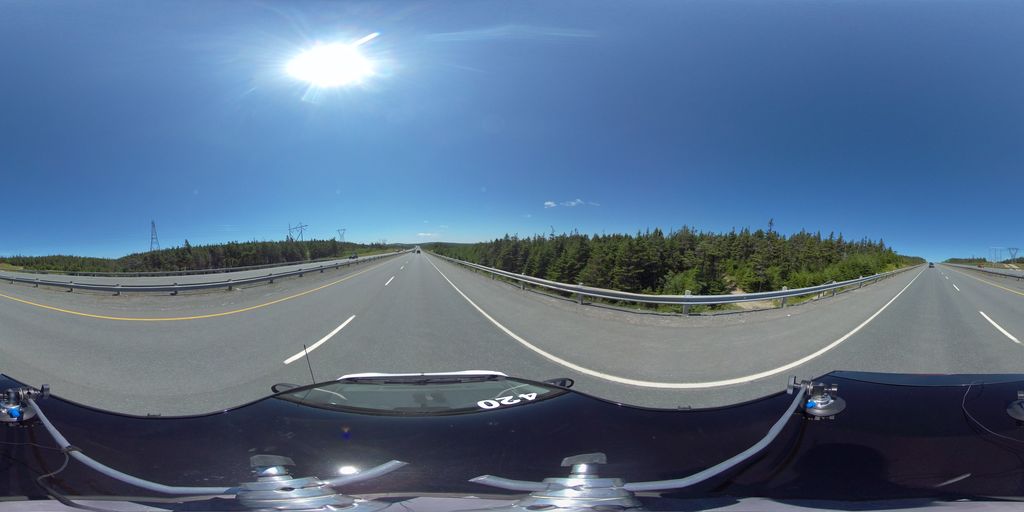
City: st_johns